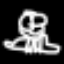
Label: frog